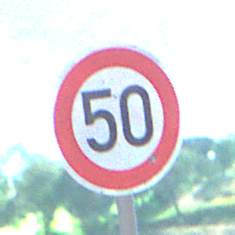
Verkehrszeichen: Geschwindigkeit50
Umgebung: Outdoor, Nature
Tageszeit: Night
Wetter: PartlyCloudy
Licht: Natural
Jahreszeit: NotSpecified
Kontrast: HighContrast